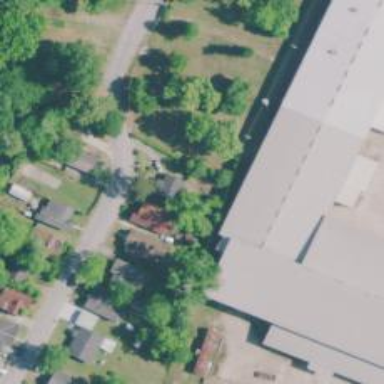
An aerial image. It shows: Alleyway designated as service road.